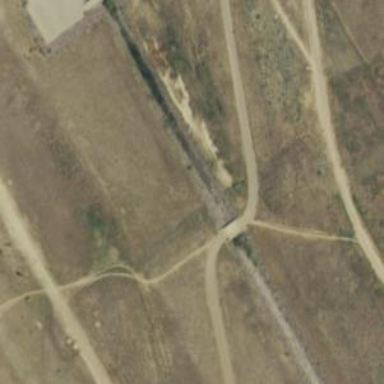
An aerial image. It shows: Path on bridge.